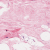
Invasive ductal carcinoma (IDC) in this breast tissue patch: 0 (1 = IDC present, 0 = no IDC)